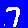
Digit: 7